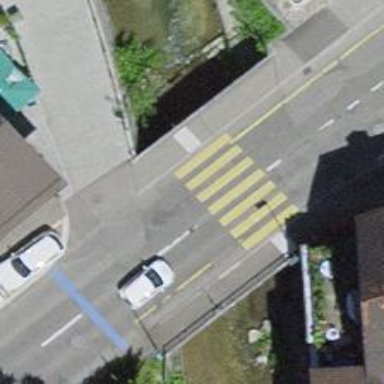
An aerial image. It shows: Uncontrolled zebra crossing with notable zebra markings.